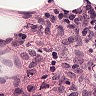
Metastatic tissue present: no